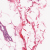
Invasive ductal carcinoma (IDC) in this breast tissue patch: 0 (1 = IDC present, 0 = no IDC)